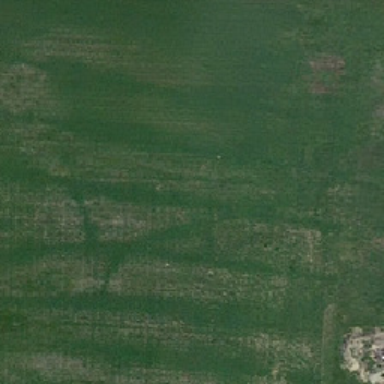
The vertical texture has a pale grass .